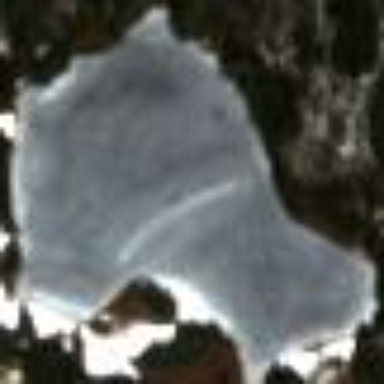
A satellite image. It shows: Serene lake.